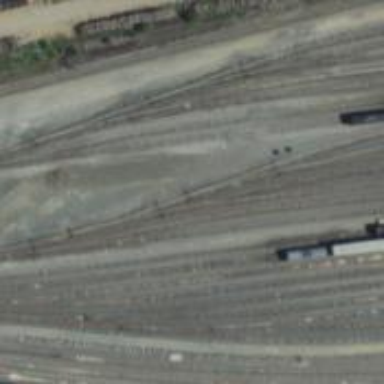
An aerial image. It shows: Railway yard in service.